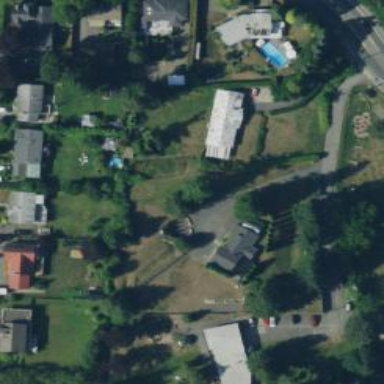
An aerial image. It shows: Detached building.